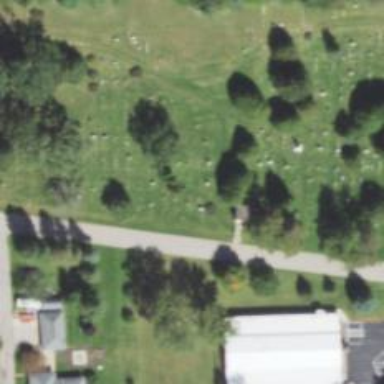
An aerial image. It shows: Driveway designated for the cemetery.